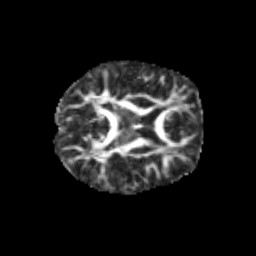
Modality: FA
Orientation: axial
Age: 9
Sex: male
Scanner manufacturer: siemens
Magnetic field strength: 3 T
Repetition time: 3.8 s
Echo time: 0.07 s